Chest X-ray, PA view. Patient: 28 years old, sex M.
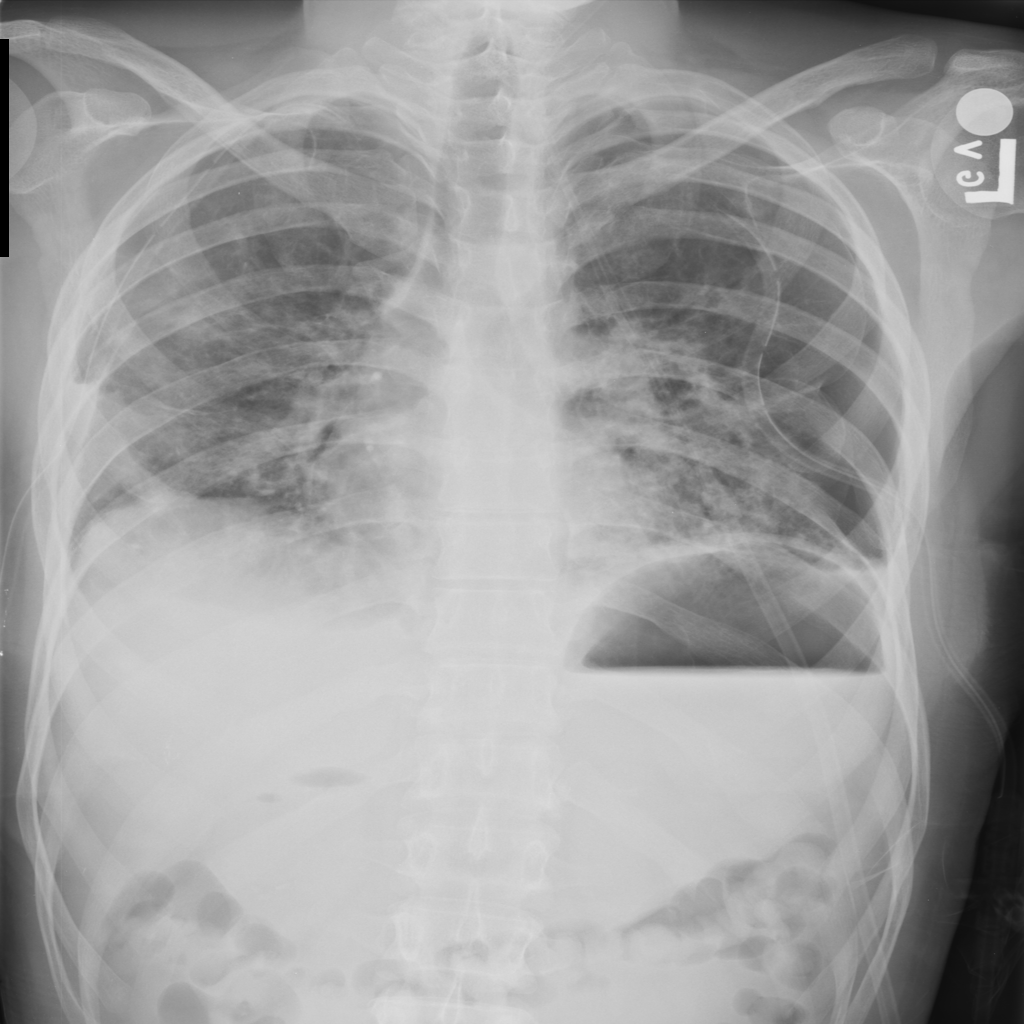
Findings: No Finding